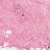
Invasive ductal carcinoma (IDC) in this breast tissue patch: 0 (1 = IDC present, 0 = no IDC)